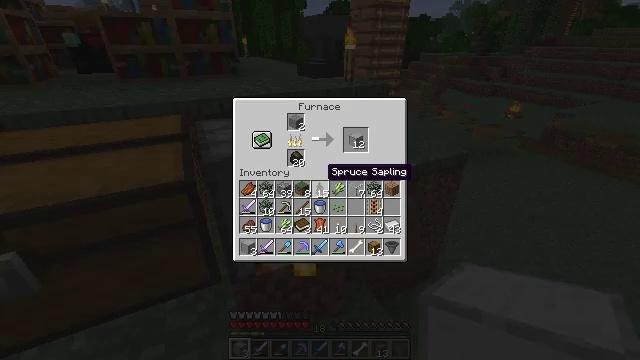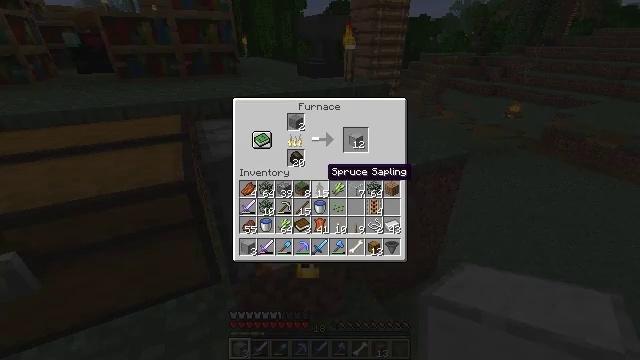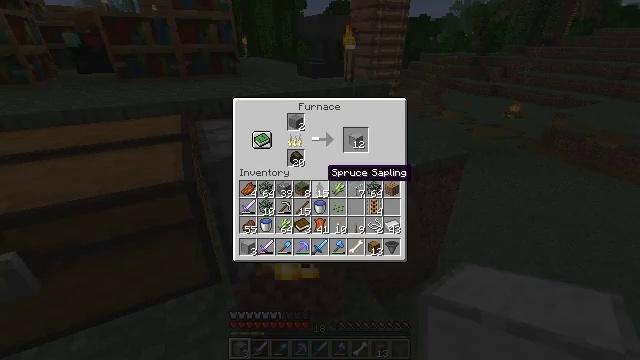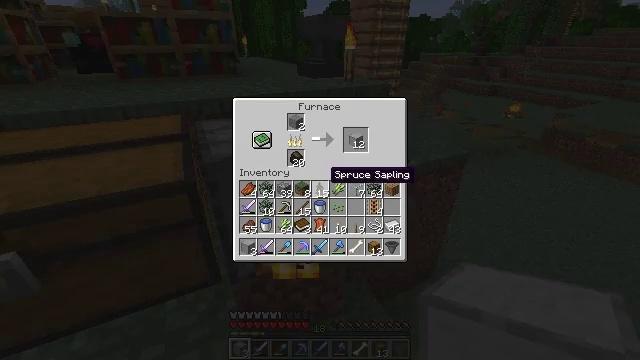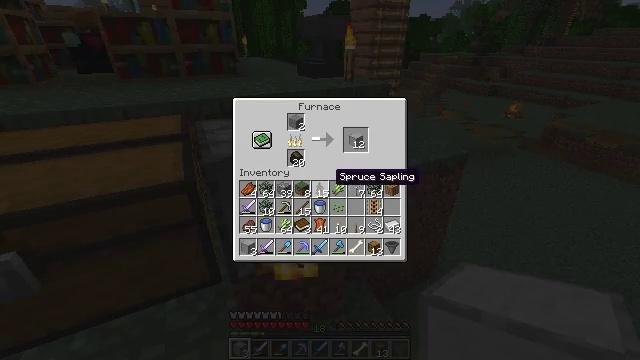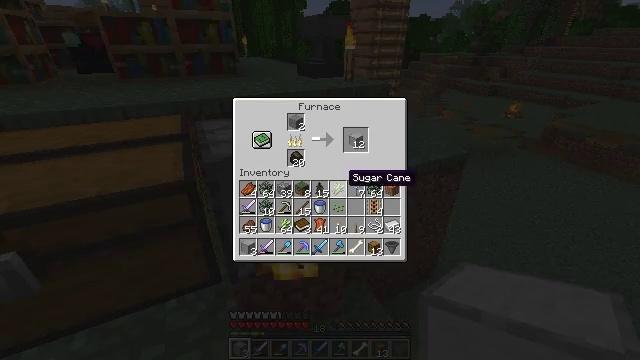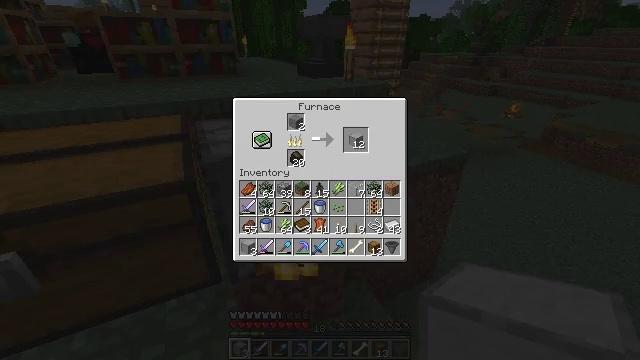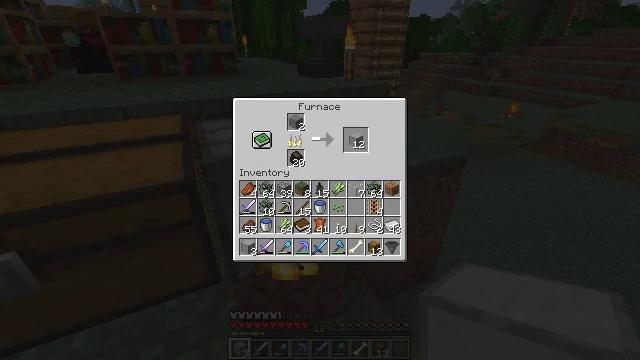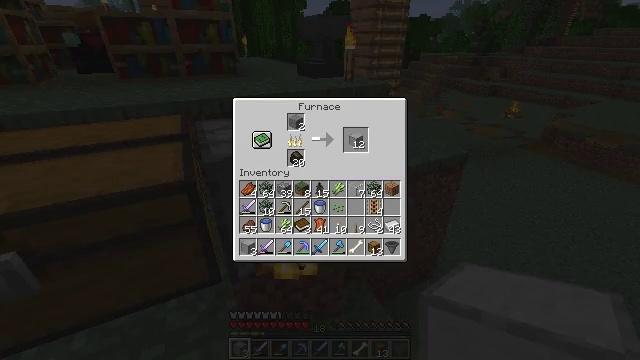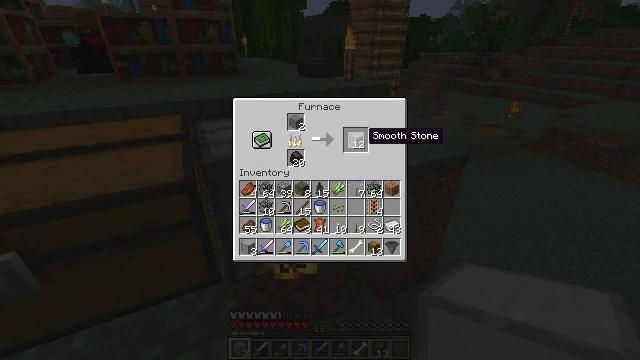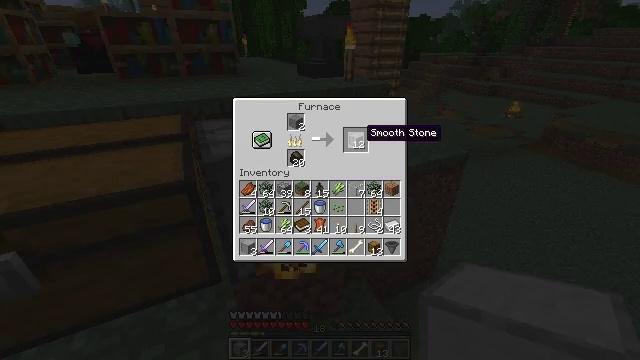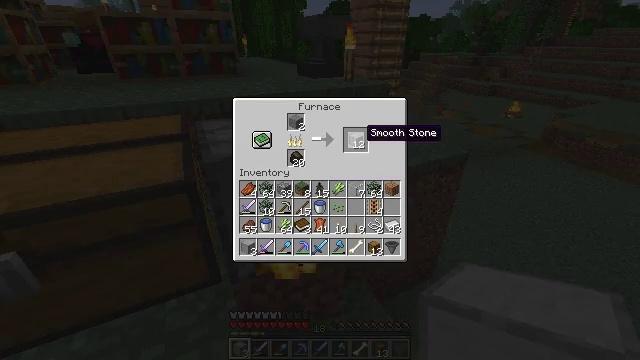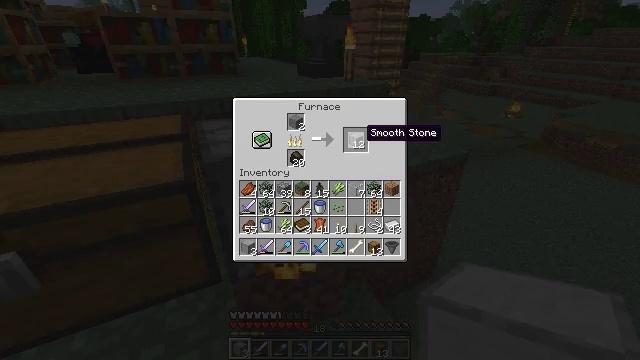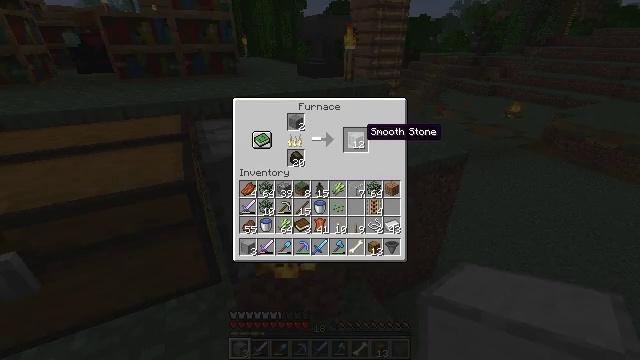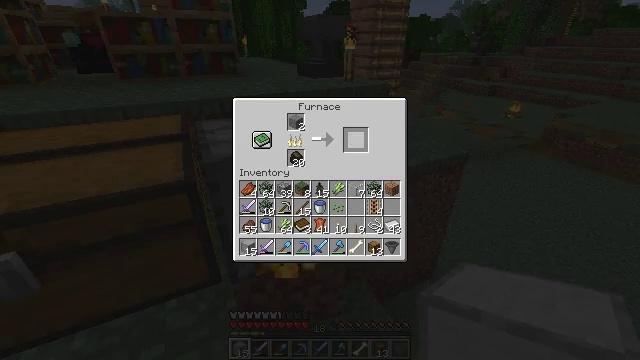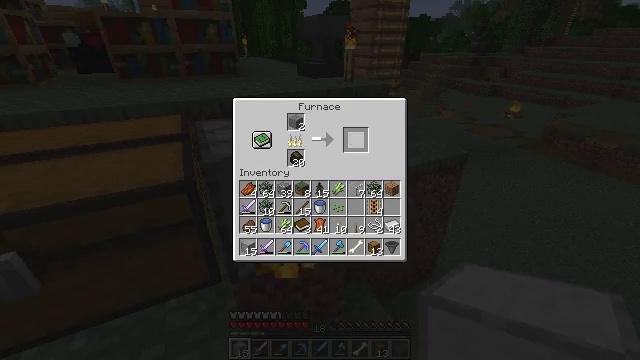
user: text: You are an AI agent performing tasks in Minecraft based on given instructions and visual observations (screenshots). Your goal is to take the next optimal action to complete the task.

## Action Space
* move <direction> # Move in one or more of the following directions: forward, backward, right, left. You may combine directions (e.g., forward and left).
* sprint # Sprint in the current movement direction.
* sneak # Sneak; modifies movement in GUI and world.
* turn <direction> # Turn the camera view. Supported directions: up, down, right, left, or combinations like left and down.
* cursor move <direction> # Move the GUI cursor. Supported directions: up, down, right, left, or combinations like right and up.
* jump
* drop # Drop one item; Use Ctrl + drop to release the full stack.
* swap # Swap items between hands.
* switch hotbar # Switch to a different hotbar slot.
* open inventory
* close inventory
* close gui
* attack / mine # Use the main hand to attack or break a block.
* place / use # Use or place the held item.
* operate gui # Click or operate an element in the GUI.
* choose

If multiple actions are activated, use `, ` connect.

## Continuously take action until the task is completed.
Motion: motion action
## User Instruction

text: Smelt stone into a smooth stone.
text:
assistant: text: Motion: no_op
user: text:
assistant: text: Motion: no_op
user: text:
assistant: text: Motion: no_op
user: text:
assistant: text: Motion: no_op
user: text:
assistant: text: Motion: sneak, cursor move right
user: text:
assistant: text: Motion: sneak, cursor move right and up
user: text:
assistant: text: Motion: sneak, cursor move up
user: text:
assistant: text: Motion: sneak
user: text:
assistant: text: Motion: sneak, cursor move up
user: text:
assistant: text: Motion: sneak
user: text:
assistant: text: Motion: sneak
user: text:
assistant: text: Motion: sneak
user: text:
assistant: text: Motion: sneak
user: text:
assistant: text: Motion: sneak, operate gui
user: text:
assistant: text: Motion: sneak, operate gui
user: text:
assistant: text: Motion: sneak
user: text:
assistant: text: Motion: sneak
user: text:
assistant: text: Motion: sneak
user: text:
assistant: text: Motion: sneak